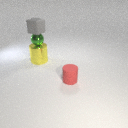
large yellow metal cylinder below small gray rubber cube